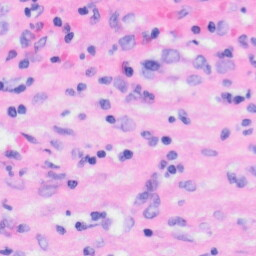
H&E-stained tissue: Liver